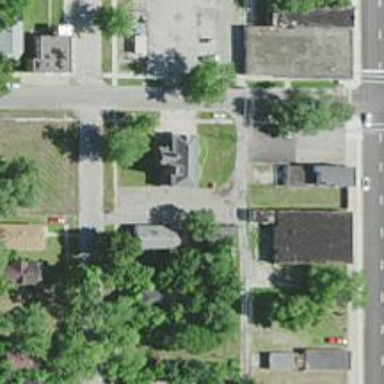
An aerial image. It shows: Alley classified as service road.